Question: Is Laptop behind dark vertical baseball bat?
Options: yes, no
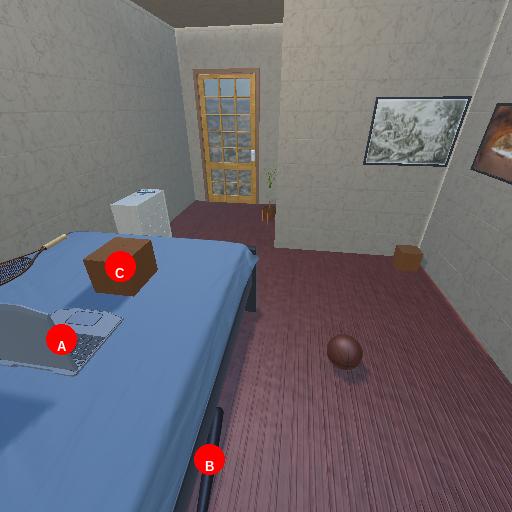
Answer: yes